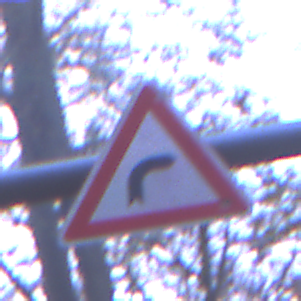
Verkehrszeichen: KurveRechts
Umgebung: Outdoor, Suburban
Tageszeit: Night
Wetter: PartlyCloudy
Licht: Artificial
Jahreszeit: NotSpecified
Kontrast: LowContrast